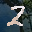
Label: 2